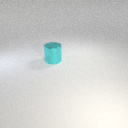
large cyan metal cylinder